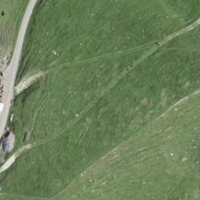
EUNIS habitat code: 23
Species observed at this site:
Caltha palustris